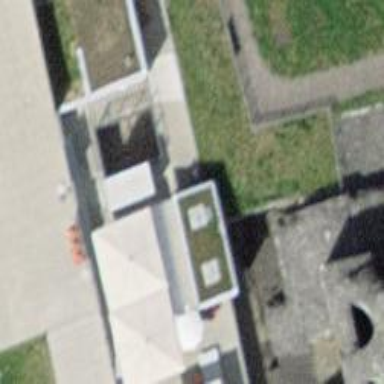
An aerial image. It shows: Toilets.